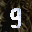
Label: 9